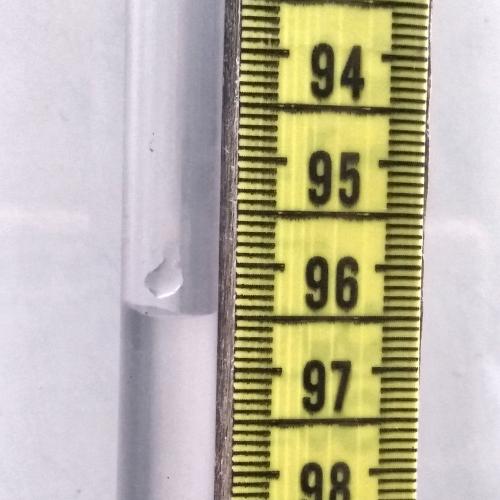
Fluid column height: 96.5 cm